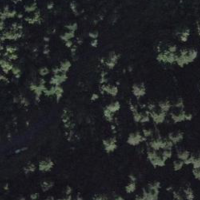
EUNIS habitat code: 43
Species observed at this site:
Oxalis acetosella
Tussilago farfara